Aerial crown-view tile of a tropical tree (Barro Colorado Island, Panama), acquired 20250512:
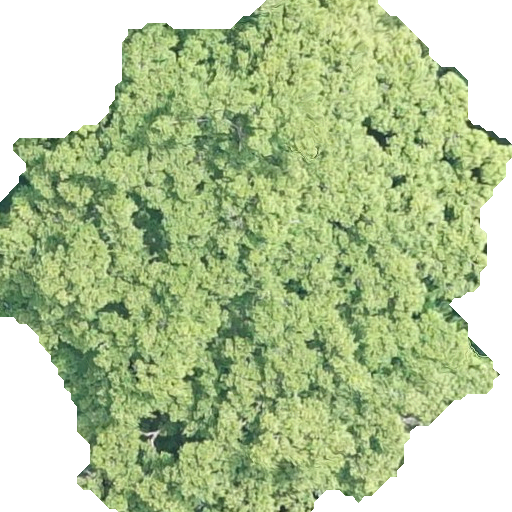
Species: Brosimum alicastrum
GBIF accepted scientific name: Brosimum alicastrum
Crown area: 302.883 m²